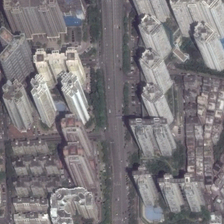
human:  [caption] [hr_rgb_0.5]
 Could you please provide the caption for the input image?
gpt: many tall buildings and some green trees are in a commercial area .

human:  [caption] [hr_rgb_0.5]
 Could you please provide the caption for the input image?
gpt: many tall buildings and some green trees are in a commercial area .

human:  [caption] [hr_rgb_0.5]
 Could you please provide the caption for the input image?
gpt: many tall buildings and some green trees are in a commercial area .

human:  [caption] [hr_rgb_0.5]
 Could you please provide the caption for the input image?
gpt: many tall buildings and some green trees are in a commercial area .

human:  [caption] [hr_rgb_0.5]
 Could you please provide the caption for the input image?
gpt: many tall buildings and some green trees are in a commercial area .